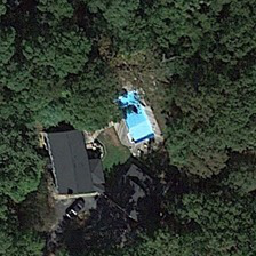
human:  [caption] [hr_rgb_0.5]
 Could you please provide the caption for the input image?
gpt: Houses with two houses and pools surrounded by many plants.

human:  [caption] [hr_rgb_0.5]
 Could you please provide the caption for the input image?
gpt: A house with two houses and a swimming pool is surrounded by many plants.

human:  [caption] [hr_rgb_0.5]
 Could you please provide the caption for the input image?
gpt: A house with a dark grey roof and a light blue pool next to it.

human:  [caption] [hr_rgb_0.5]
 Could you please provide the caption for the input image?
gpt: House of dark gray roof with light blue water and pool.

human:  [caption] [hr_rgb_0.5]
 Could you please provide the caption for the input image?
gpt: a residence with two houses and a swimming pool surrounded by many plants.